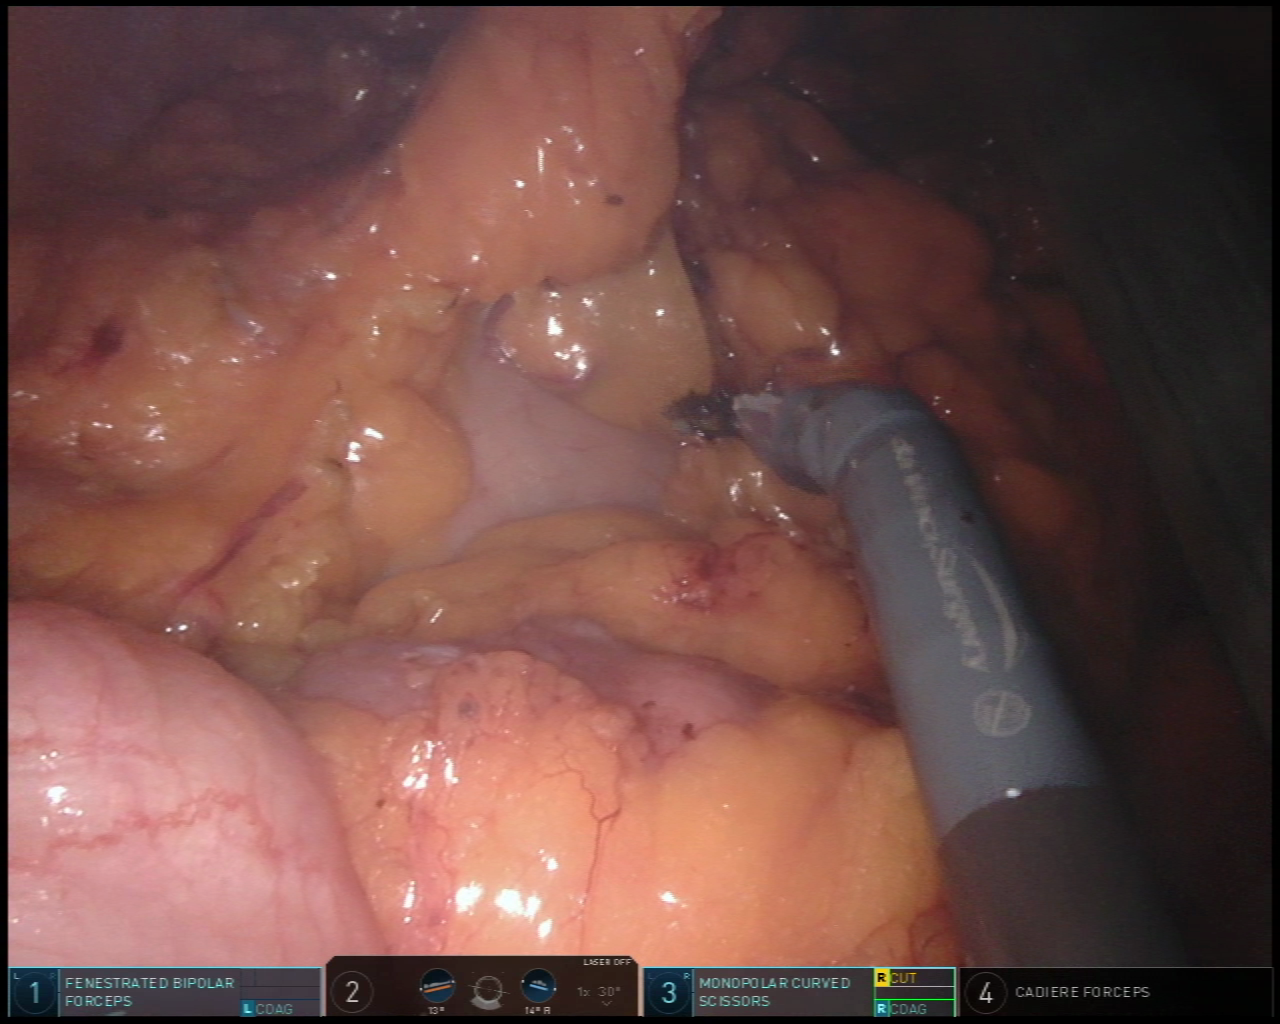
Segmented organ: stomach
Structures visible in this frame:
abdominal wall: no
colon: yes
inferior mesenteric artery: no
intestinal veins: no
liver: no
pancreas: no
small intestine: no
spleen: no
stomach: yes
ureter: no
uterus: no
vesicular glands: no